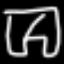
Label: pants